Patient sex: F
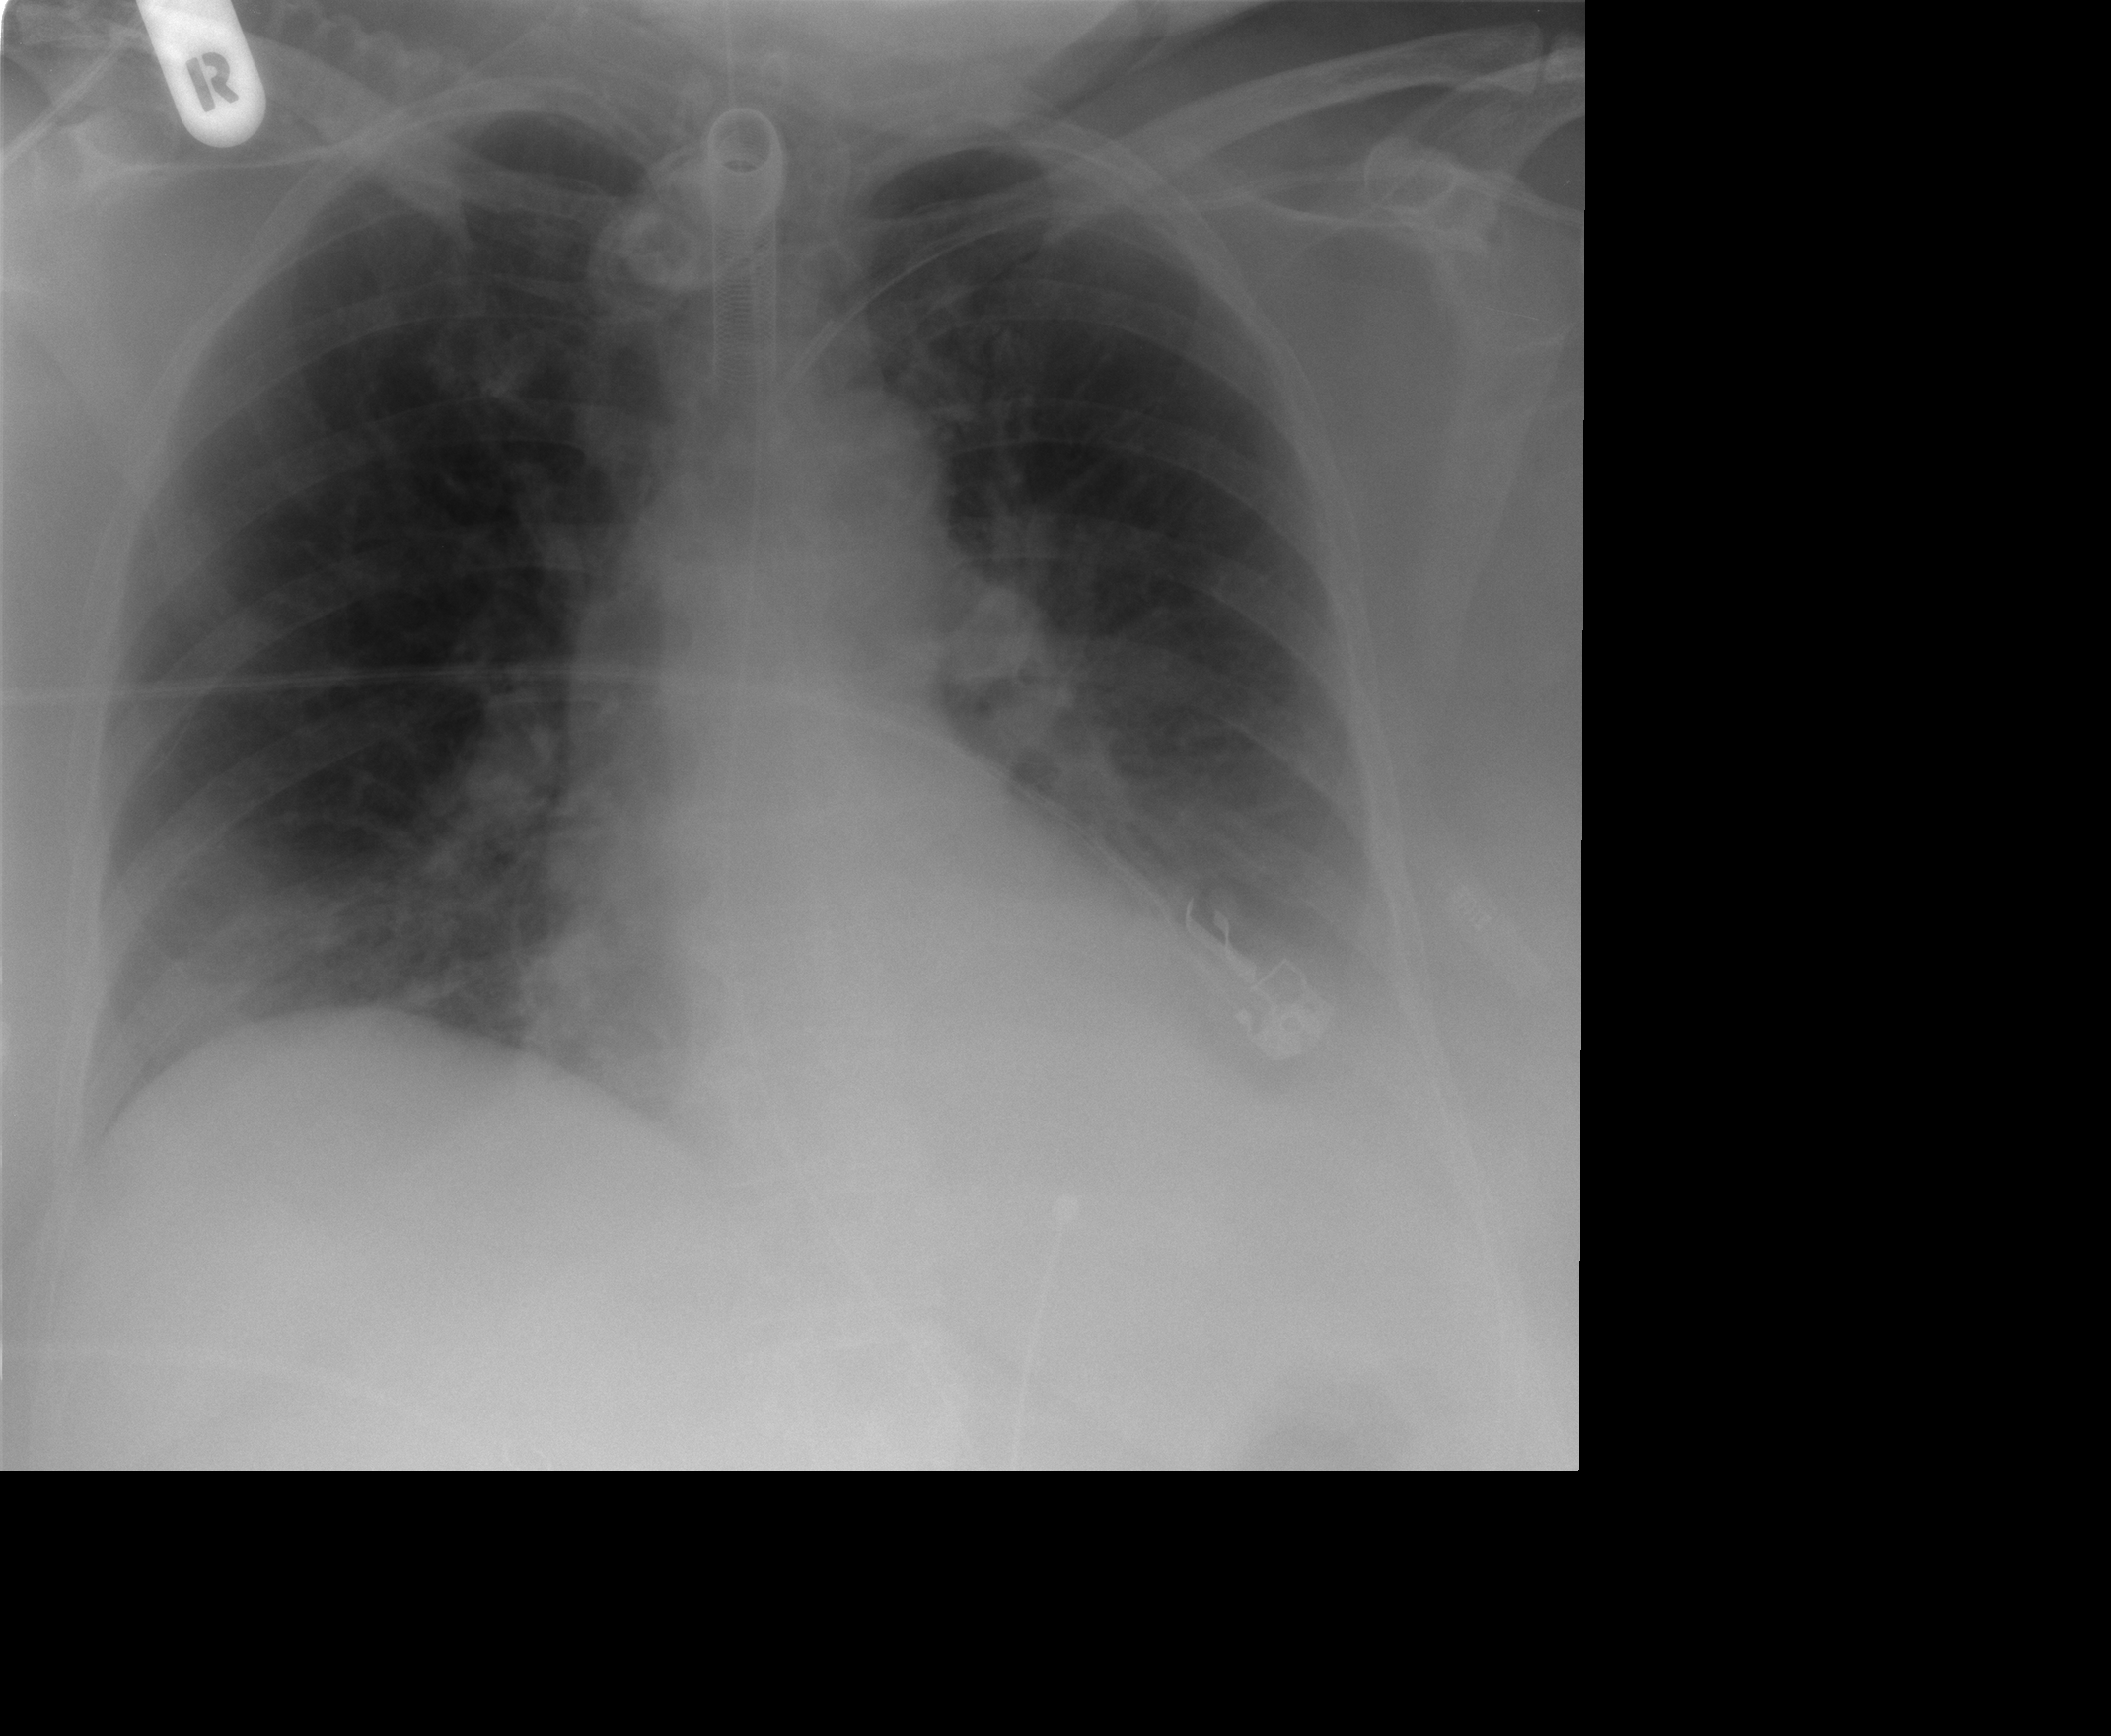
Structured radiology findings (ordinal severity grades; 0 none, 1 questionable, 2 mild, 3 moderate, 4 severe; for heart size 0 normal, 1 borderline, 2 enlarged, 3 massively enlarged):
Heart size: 0
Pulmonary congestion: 2
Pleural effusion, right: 1
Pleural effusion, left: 2
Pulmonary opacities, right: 0
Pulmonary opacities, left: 0
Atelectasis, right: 2
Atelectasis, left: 2